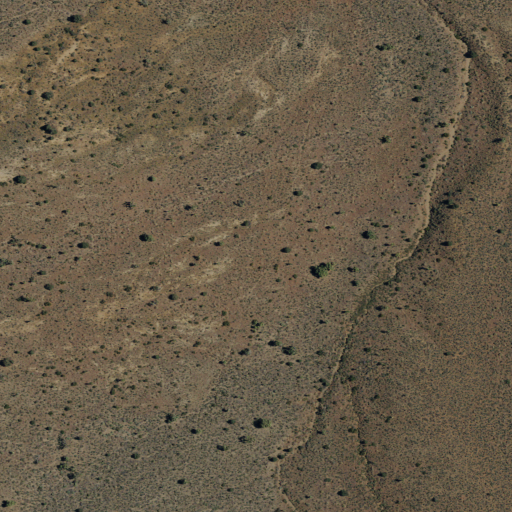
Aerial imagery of plain(s) in California named Upper Centennial Flat containing only shrub